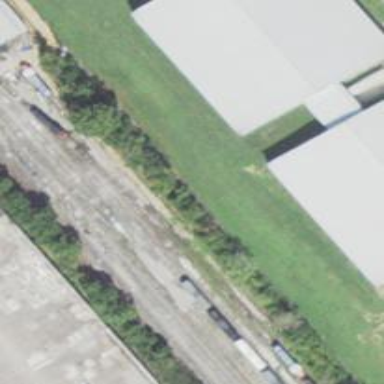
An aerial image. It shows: Railway siding for service.